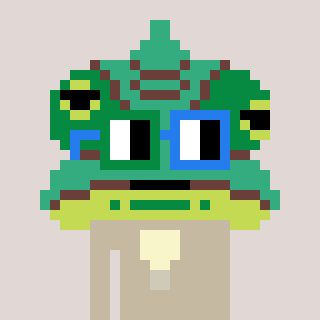
a pixel art character with square green and blue glasses, a chameleon-shaped head and a bege-colored body on a warm background